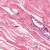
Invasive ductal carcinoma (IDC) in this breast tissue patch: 0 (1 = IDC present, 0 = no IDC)